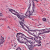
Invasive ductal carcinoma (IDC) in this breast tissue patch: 1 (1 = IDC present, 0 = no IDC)